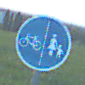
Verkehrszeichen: GetrennterRadUndGehwegRadwegLinks
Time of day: SunriseSunset
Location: Outdoor (Nature)
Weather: PartlyCloudy
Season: NotSpecified
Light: Natural